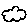
Label: cloud